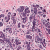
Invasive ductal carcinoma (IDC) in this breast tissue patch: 0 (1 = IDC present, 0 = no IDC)